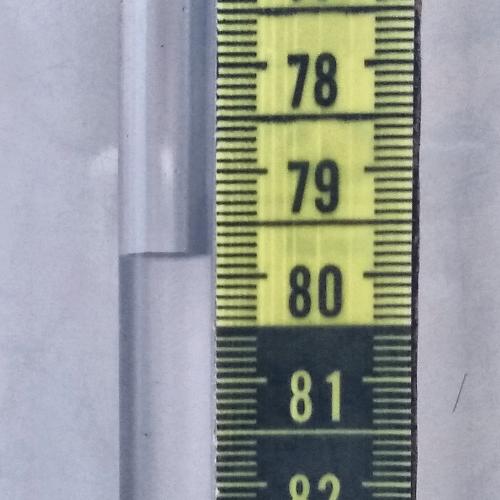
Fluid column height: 79.8 cm